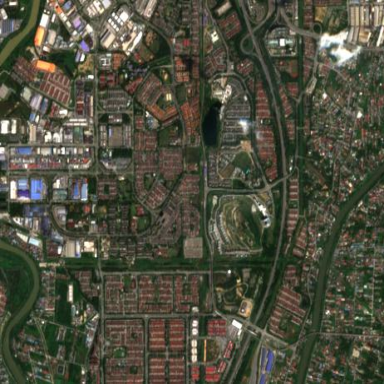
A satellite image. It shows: Urban residential area within quarter.